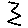
Label: zigzag